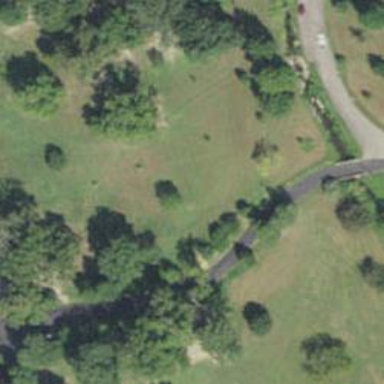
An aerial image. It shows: Disc golf hole.